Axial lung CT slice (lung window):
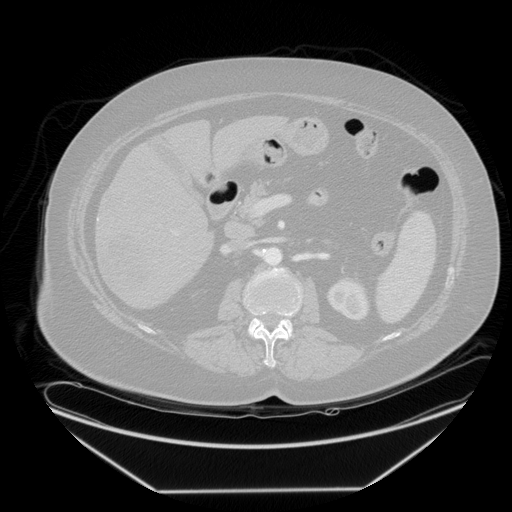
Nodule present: no